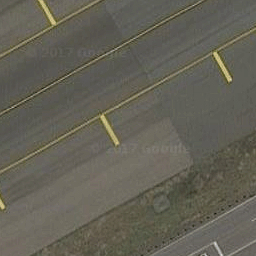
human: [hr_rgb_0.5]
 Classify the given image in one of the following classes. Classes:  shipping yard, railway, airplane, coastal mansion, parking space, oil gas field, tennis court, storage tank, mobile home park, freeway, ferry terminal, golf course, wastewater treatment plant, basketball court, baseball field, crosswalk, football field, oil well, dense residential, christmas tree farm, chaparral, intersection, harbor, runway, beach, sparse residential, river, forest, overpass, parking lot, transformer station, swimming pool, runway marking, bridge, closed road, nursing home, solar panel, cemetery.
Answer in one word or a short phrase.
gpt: runway marking